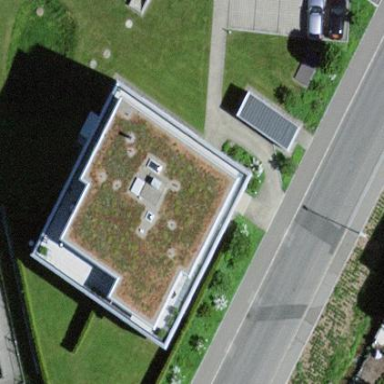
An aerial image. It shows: School building.